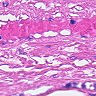
Metastatic tissue present: no